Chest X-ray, PA view. Patient: 68 years old, sex F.
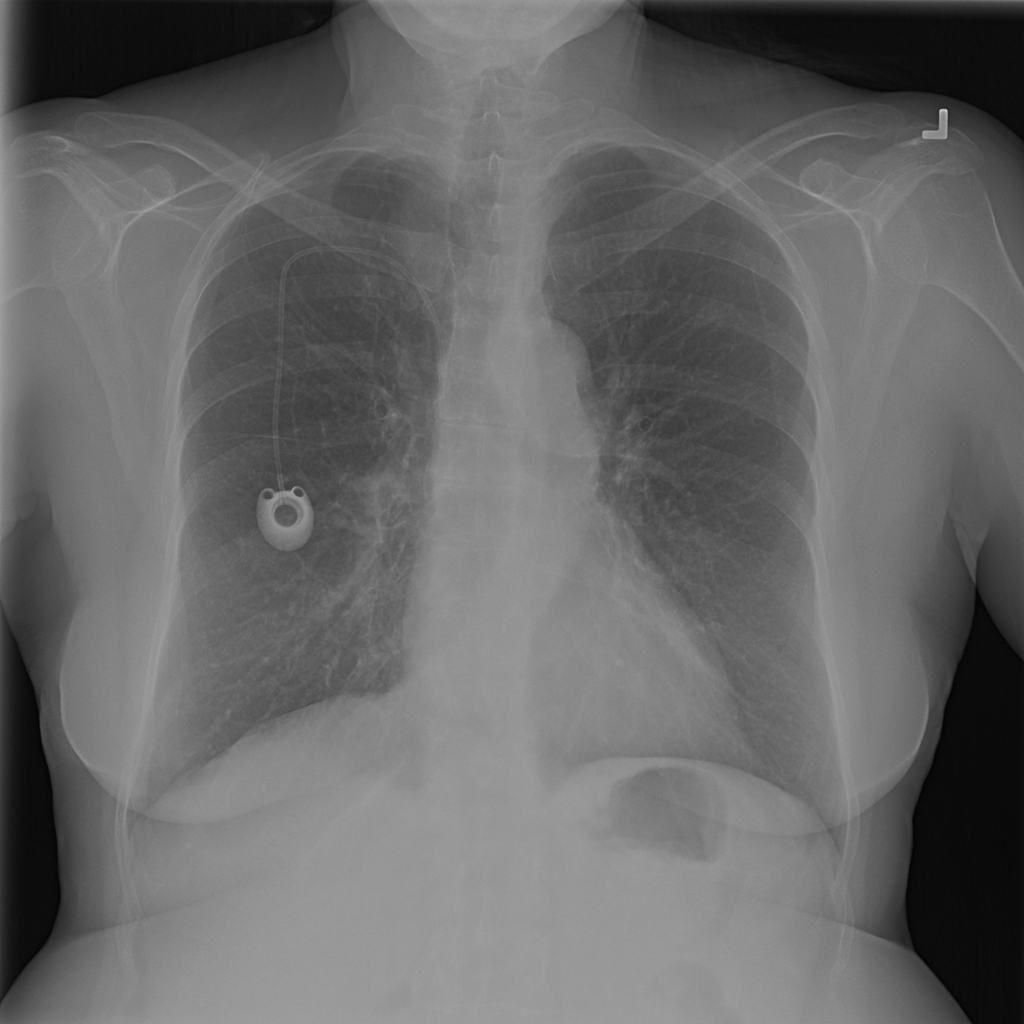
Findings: No Finding